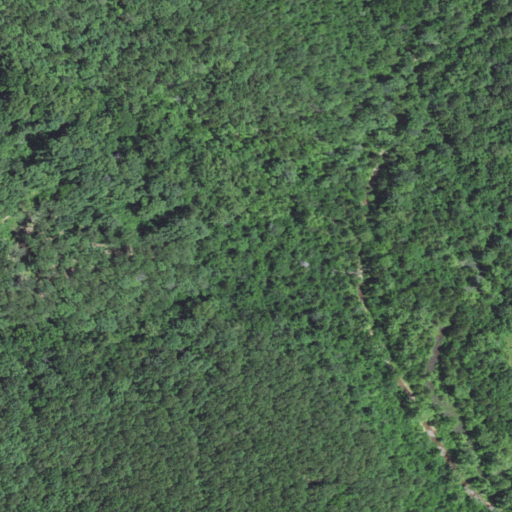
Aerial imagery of valley in Missouri named Wet Hollow containing deciduous forest and mixed forest